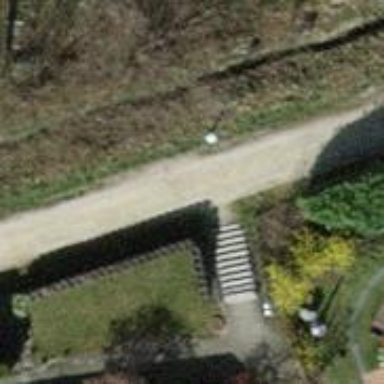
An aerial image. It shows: Path made of paving stones.